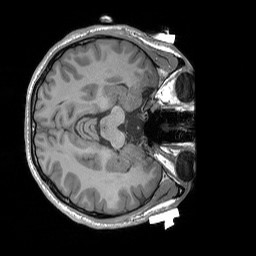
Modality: T1w
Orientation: axial
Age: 26
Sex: male
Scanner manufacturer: siemens
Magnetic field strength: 3 T
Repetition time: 1.9 s
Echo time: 0.00227 s